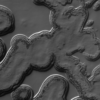
Label: not_dusty